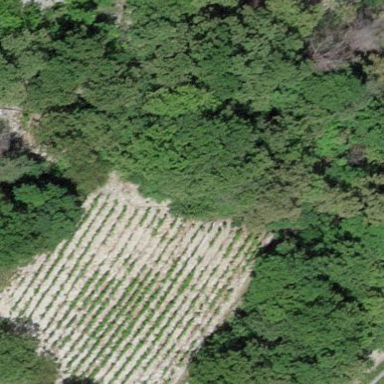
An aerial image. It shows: Vineyard with grape crops.